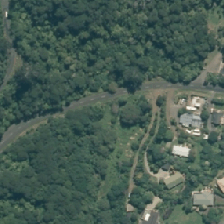
Land cover: urban_build_up